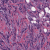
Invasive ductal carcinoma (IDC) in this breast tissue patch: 1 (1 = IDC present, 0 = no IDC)